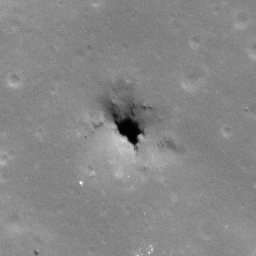
Pit: Copernicus 12
Host crater: Copernicus
Host type: impact_melt
Lunar coordinates: latitude 9.554, longitude 340.725